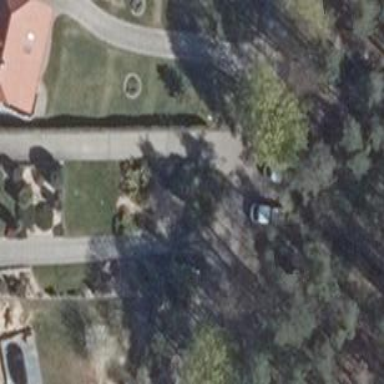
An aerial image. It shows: Driveway leading to service road.